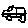
Label: car